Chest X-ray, PA view. Patient: 56 years old, sex F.
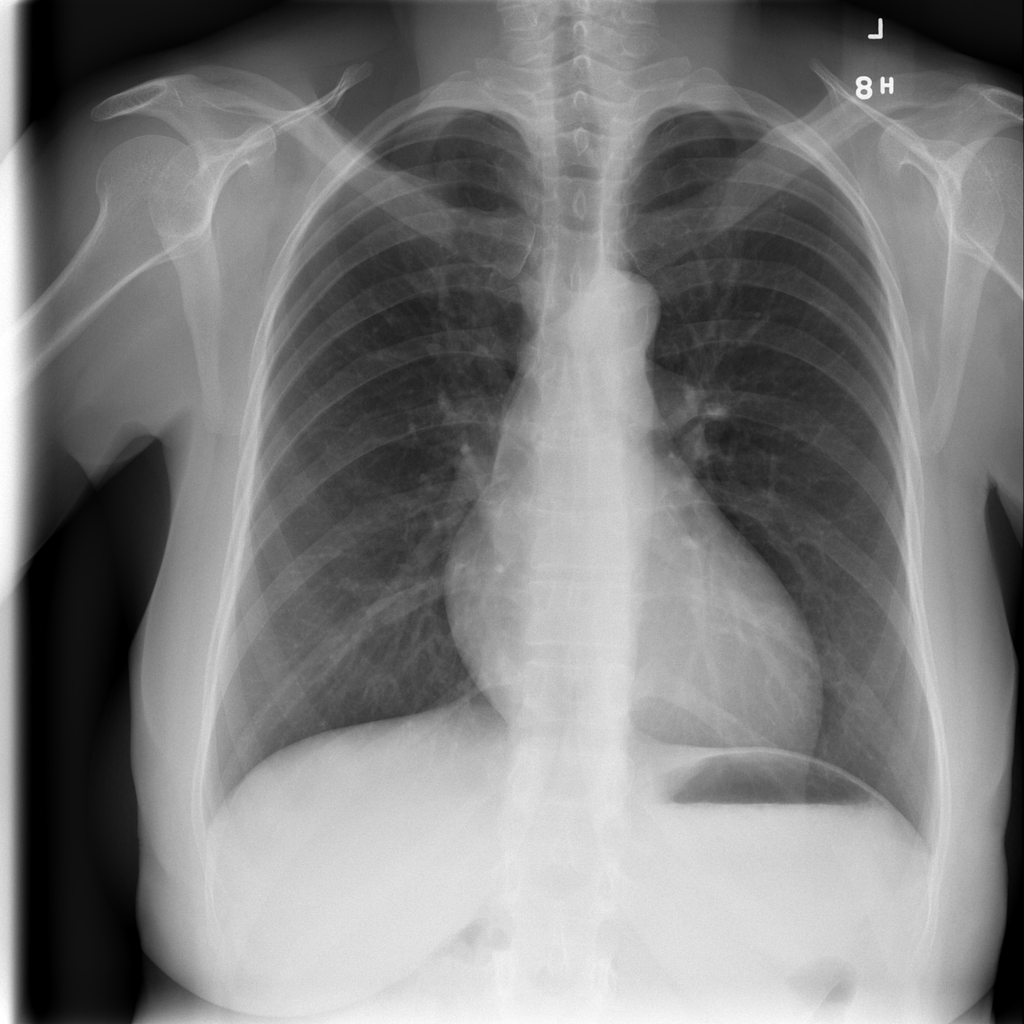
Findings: Cardiomegaly